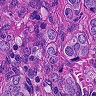
Metastatic tissue present: yes